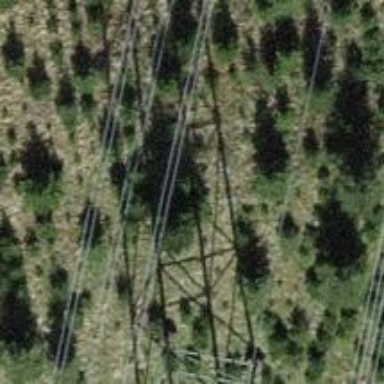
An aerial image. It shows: Power tower.